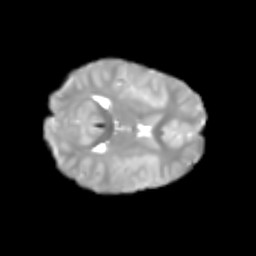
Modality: T2w
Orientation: axial
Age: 7
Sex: male
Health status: healthy